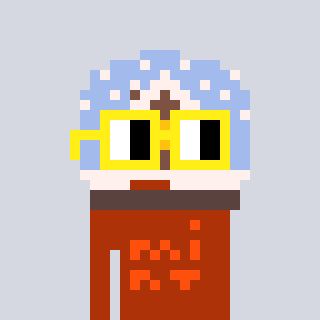
a pixel art character with square yellow glasses, a snow globe-shaped head and a hotbrown-colored body on a cool background